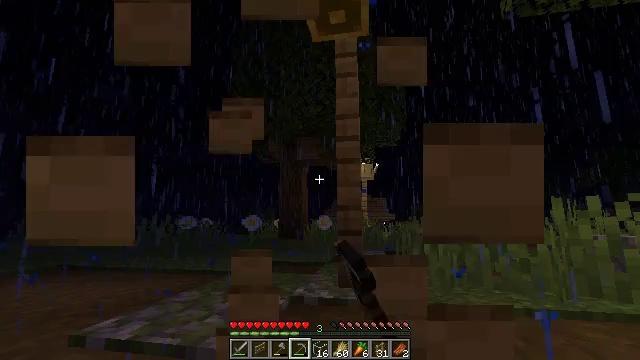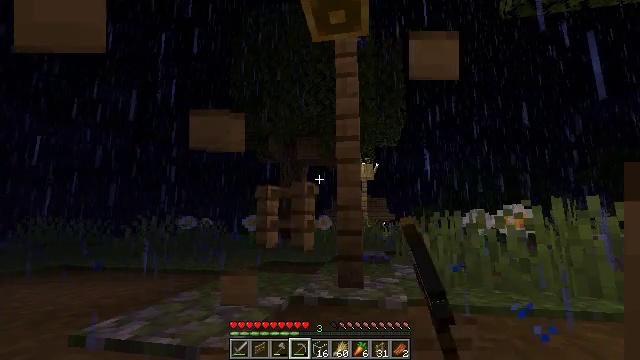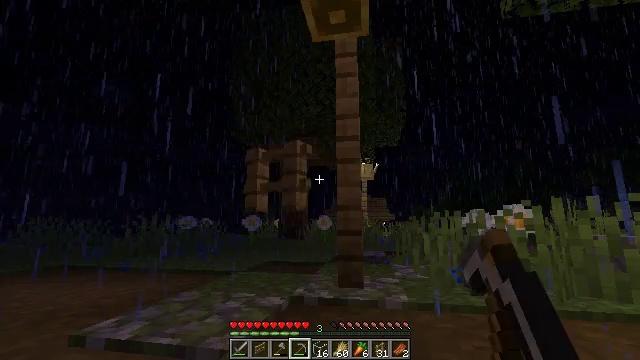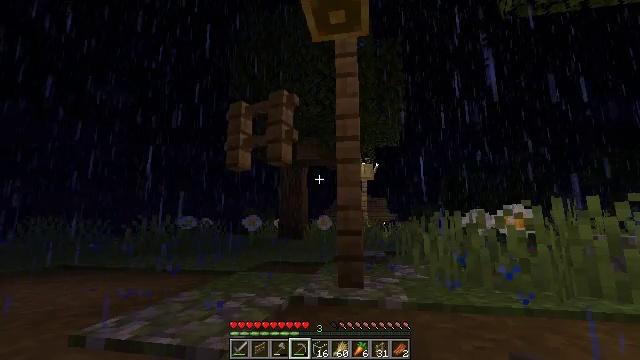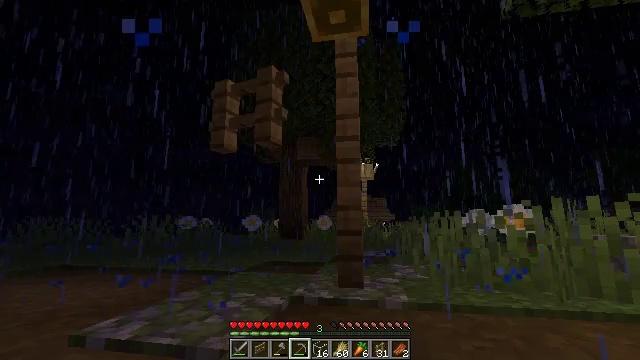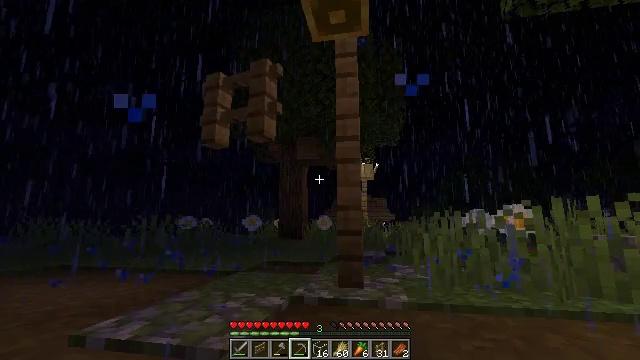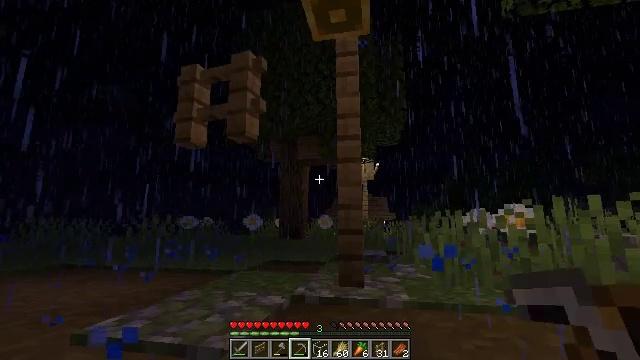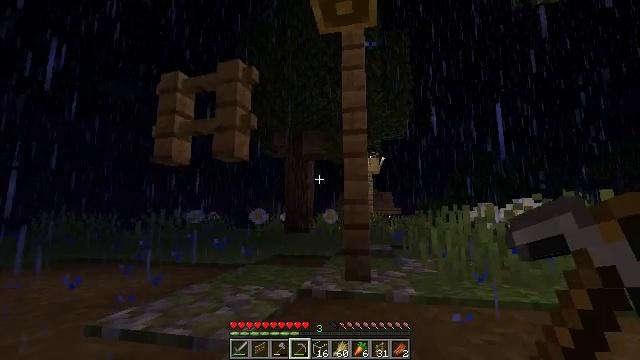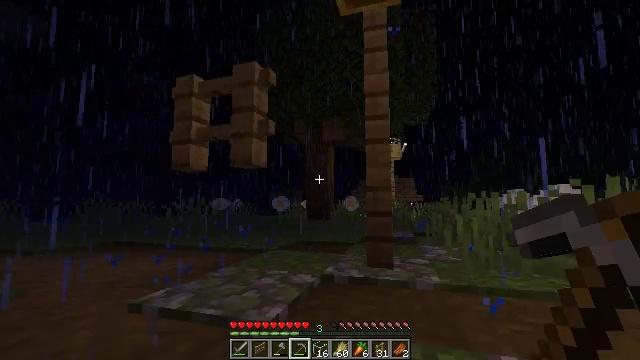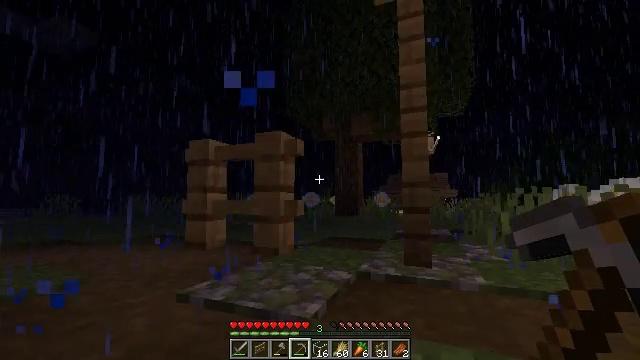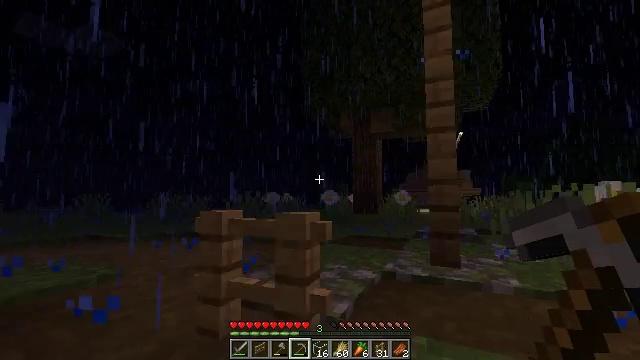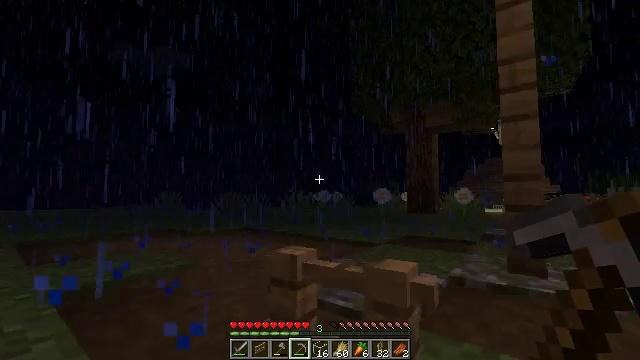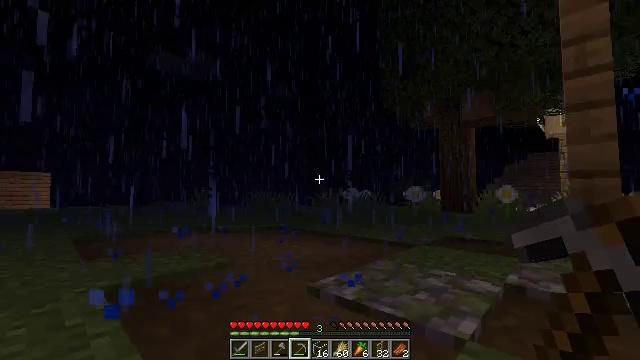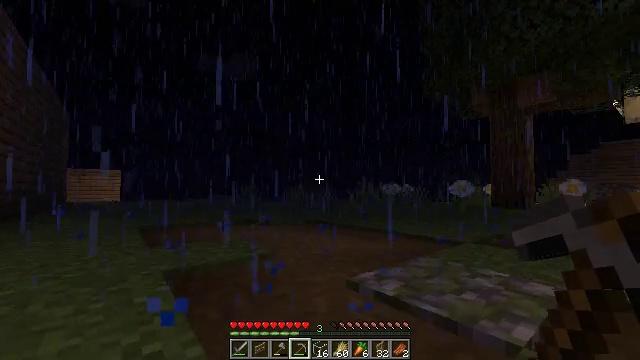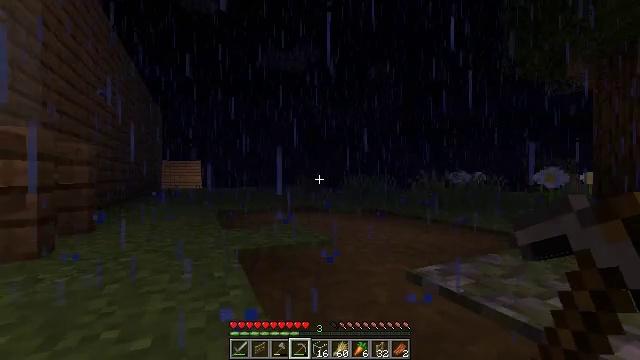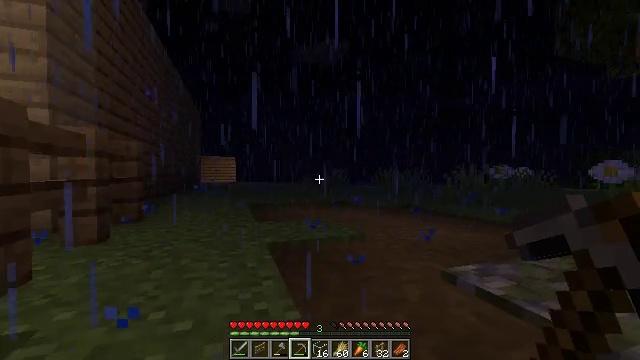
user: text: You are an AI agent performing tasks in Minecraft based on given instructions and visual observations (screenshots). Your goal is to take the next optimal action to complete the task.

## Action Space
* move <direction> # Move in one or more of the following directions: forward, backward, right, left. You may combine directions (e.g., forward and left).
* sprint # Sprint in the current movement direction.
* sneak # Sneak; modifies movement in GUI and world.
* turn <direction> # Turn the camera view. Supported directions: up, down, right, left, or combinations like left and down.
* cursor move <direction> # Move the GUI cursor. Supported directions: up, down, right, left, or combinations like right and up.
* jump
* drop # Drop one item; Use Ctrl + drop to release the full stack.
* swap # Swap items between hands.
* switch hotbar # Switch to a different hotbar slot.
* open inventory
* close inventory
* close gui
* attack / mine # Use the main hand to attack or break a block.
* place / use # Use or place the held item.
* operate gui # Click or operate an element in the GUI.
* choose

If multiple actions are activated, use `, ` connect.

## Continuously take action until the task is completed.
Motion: motion action
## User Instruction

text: Gather mossy cobblestone from a dungeon or ruin.
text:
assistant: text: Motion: attack / mine
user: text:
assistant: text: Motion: attack / mine
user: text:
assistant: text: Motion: attack / mine
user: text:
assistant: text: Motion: attack / mine
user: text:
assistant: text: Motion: no_op
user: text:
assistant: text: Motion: no_op
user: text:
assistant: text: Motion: move forward, turn left and down
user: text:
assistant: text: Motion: move forward, turn left and down
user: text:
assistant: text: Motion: move forward, turn left
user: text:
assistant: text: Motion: move forward, turn left
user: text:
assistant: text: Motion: move forward, turn left
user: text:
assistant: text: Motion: move forward, turn left
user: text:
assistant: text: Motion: move forward, turn left and down
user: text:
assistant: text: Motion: move forward, turn left and down
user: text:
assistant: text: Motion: move forward, turn left and down
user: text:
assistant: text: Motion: move forward, turn left
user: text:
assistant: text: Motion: move forward
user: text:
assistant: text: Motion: move forward
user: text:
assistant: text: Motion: move forward, turn down
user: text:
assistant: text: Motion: turn down
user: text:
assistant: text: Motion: turn left and down
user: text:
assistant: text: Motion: move forward, turn left and down
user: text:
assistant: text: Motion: move forward, turn left
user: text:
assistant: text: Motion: move forward, turn left
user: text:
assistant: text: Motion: move forward, turn left
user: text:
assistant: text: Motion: move forward, turn left
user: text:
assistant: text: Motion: move forward, turn left
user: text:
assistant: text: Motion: move forward, turn left, jump
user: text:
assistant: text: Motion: move forward, turn left, jump
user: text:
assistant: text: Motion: move forward, turn left, jump